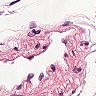
Metastatic tissue present: no